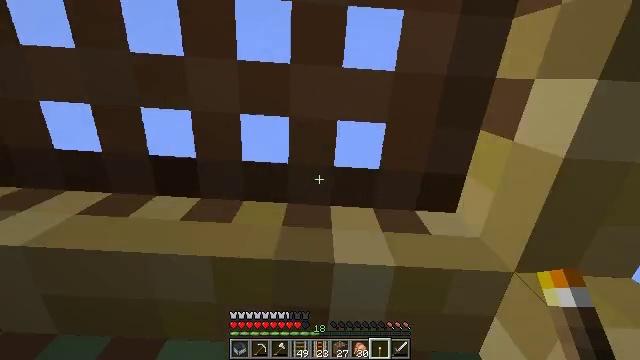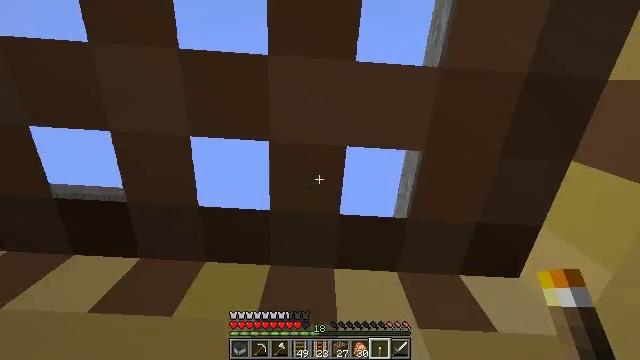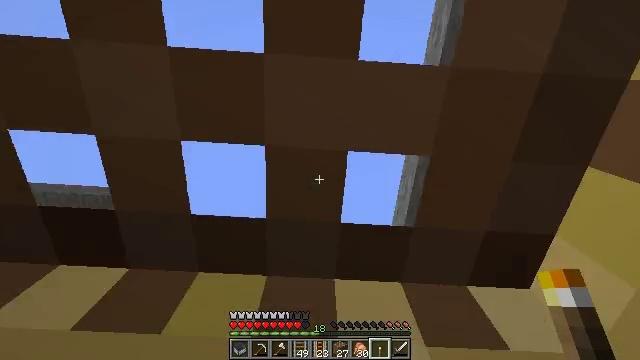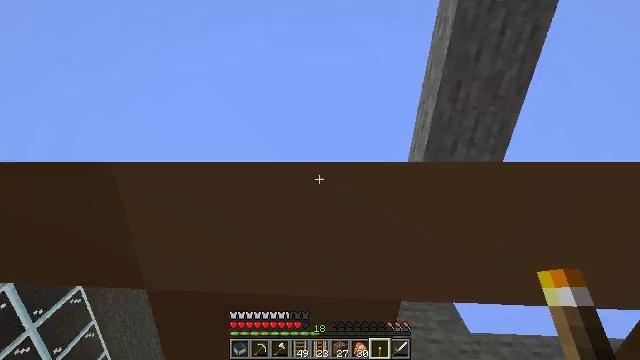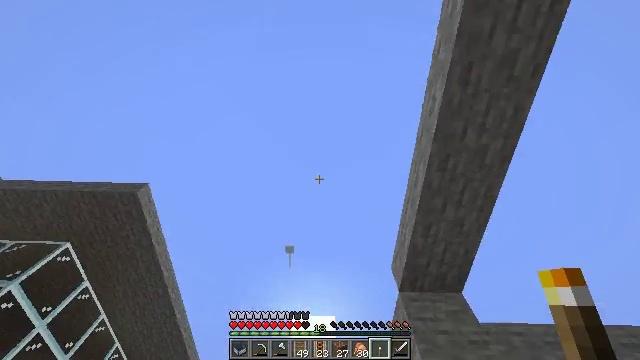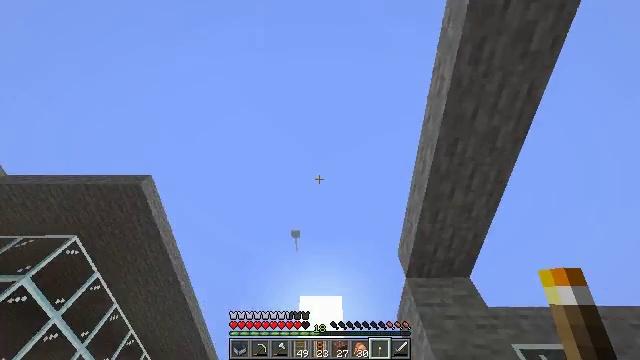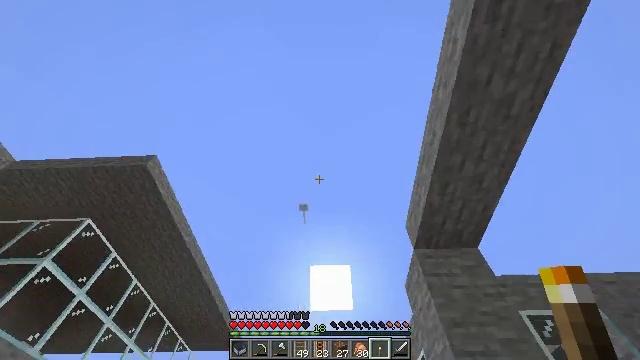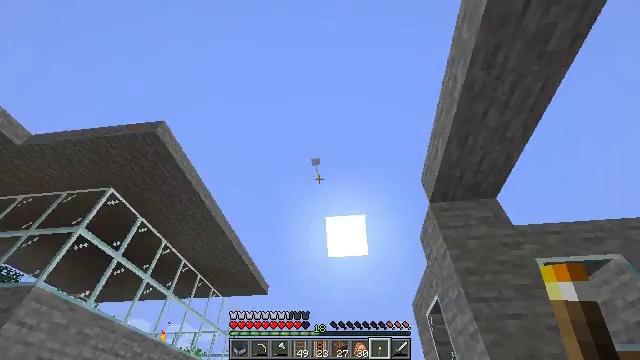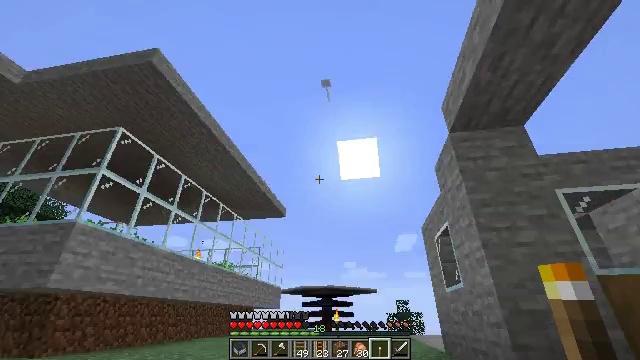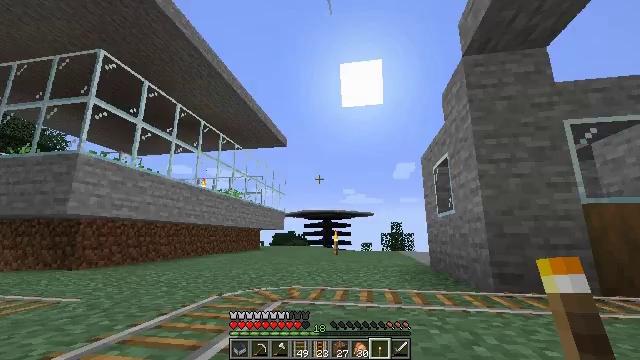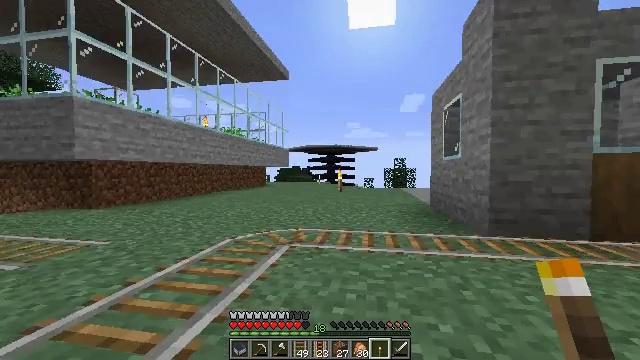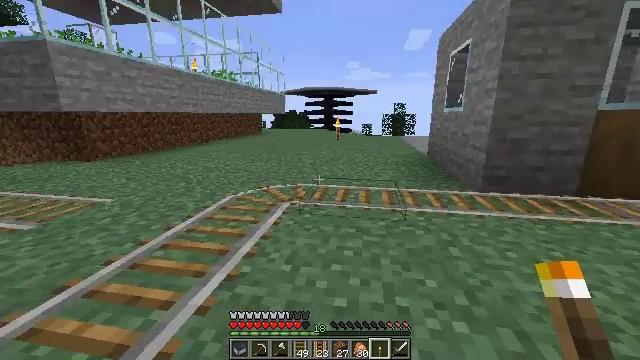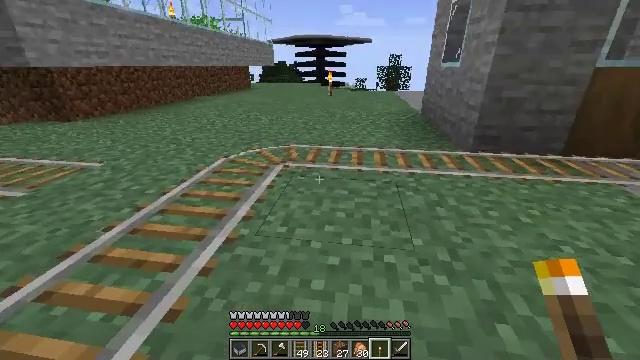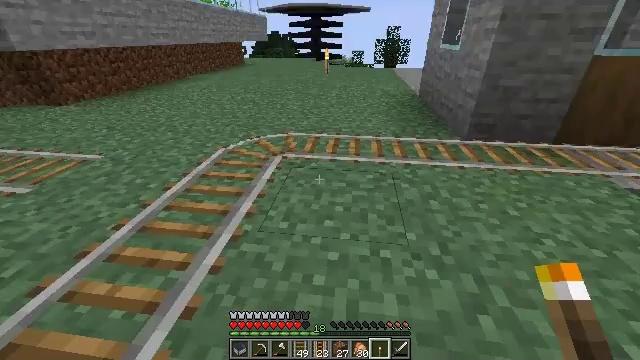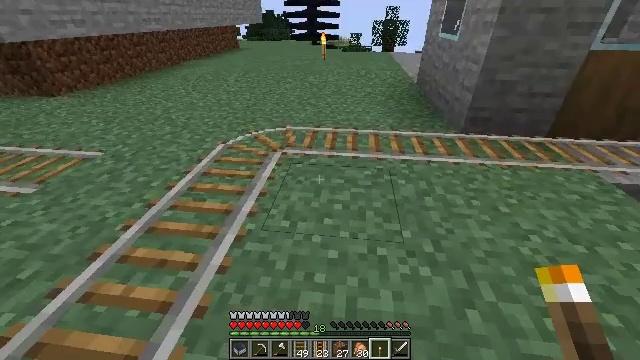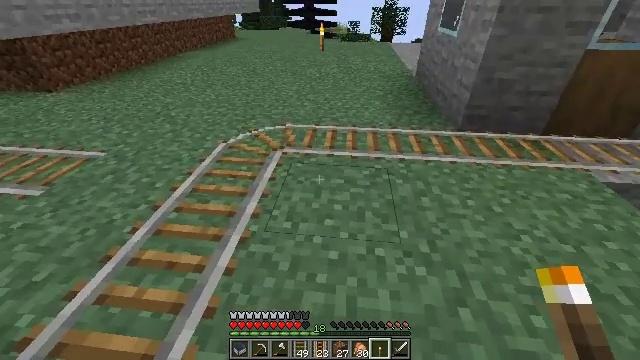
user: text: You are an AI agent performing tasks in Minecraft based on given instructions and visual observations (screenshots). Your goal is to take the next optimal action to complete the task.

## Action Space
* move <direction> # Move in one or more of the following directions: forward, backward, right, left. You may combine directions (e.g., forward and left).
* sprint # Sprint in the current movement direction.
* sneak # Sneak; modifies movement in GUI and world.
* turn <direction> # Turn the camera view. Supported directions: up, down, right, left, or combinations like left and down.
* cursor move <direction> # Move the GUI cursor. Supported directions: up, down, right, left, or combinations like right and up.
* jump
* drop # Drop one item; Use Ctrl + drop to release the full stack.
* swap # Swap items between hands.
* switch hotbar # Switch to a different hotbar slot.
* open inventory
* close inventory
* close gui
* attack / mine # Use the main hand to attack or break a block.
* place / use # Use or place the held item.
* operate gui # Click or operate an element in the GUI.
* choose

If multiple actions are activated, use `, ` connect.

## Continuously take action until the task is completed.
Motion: motion action
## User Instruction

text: Gather the rail for future use.
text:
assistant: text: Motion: move forward
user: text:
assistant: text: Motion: move forward
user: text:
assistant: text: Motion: move forward
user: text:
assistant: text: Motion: move forward, turn left and down
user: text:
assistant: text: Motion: move forward, turn left and down
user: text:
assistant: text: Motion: move forward, turn left and down
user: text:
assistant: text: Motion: move forward, turn left and down
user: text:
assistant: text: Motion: move forward, turn left and down
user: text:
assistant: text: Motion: move forward, turn down
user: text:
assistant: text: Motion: move forward, turn down
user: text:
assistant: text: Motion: move forward, turn down
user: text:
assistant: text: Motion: move forward, turn right and down
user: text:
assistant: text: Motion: move forward, turn down
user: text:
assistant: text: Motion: move forward, turn down
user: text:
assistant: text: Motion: move forward, turn down
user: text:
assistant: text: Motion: move forward, turn down
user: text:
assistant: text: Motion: move forward
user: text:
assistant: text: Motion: move forward
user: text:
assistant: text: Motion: move forward, jump
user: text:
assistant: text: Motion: move forward, jump
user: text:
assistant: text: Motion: move forward, jump
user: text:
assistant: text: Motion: move forward, turn right, jump
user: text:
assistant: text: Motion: move forward, turn right, jump
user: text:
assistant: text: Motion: move forward, turn right, jump
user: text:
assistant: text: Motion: move forward, turn right, jump
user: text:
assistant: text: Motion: move forward, turn right
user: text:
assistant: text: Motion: move forward, turn right
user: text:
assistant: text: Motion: move forward and move left, turn right
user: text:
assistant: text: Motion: move forward and move left, turn right
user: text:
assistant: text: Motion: move left, turn right